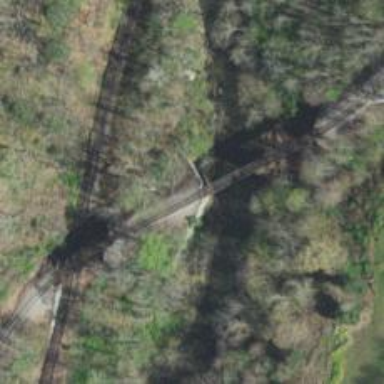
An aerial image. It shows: Railway track.